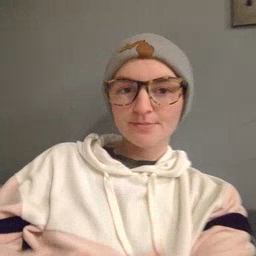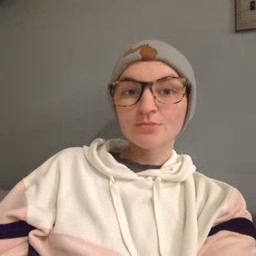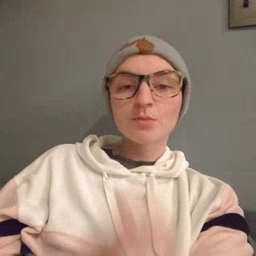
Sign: not